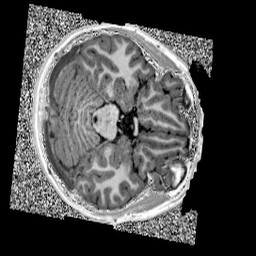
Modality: UNIT1
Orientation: axial
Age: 12
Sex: female
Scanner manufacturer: siemens
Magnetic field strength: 3 T
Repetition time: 4 s
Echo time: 0.00299 s